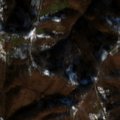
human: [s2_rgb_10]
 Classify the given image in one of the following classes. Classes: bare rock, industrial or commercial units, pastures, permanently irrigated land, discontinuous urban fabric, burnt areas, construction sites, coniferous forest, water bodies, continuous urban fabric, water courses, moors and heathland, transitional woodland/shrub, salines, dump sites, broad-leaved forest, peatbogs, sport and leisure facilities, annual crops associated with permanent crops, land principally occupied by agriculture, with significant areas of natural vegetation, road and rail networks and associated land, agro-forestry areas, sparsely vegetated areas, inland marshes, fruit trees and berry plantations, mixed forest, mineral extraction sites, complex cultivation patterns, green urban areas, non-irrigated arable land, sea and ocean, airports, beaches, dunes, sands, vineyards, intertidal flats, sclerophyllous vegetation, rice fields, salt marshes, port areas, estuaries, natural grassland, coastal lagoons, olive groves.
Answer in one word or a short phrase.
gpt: complex cultivation patterns, land principally occupied by agriculture, with significant areas of natural vegetation, broad-leaved forest